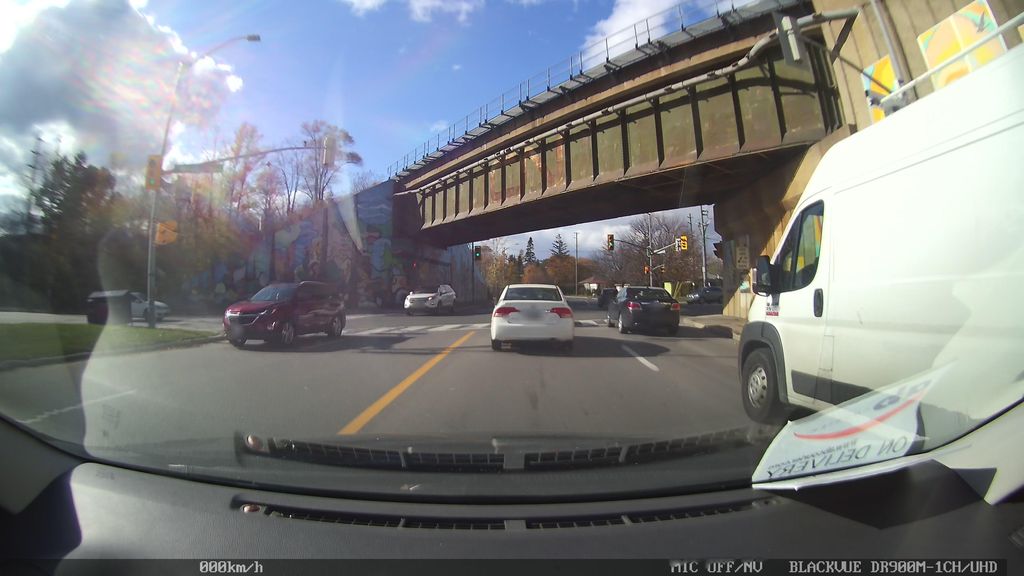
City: toronto